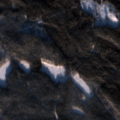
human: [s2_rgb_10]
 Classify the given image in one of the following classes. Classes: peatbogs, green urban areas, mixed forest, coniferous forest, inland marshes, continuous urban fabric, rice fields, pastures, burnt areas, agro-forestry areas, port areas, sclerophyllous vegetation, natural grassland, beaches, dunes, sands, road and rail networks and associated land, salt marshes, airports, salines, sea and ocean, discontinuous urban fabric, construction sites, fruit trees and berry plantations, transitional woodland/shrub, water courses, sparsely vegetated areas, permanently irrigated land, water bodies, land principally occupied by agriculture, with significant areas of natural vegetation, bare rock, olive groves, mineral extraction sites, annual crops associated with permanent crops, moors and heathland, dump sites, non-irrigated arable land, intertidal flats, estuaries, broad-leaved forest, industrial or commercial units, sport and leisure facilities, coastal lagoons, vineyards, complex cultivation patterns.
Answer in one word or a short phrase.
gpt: coniferous forest